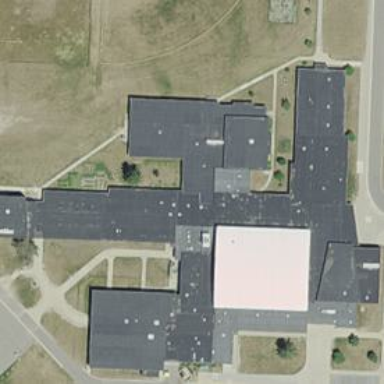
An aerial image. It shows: School building.